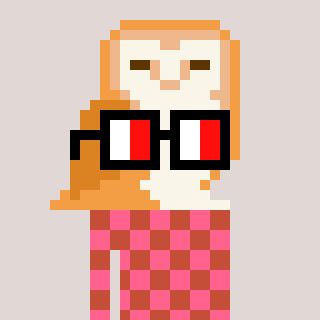
a pixel art character with square glasses with black frames and red eyes, a owl-shaped head and a rust-colored body on a warm background